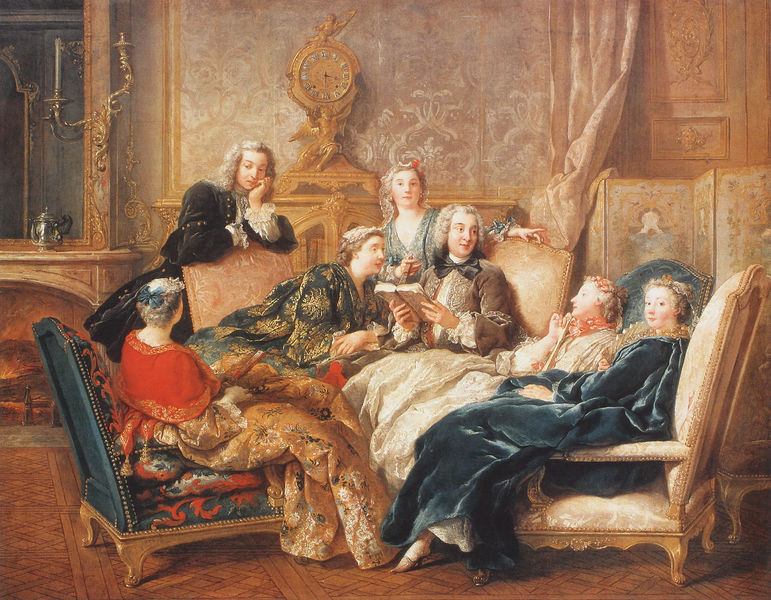
Titel: Lektüre in einem Salon
Künstler: Jean - Francois de Troy
Institution: Privatsammlung
Schlagwörter: frauen, discussion, femmes, männer, zimmer, gesellschaft, barock, sessel, kanne, sofa, paravent, uhr, buch, décor, vorleser, miroir, roi, cheminée, lecture, couleurs, salon, pastel, hommes, rocaille, livre, robes, rococo, mobilier, louis, perruque, noblesse, horloge, conversation, perruques, or, fauteuils, décors, paravant, gesellschaftl, savantes, habits de cour